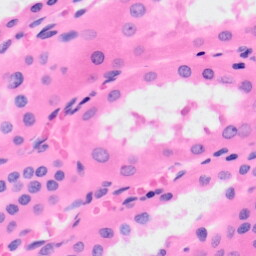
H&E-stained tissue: Kidney